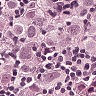
Metastatic tissue present: yes